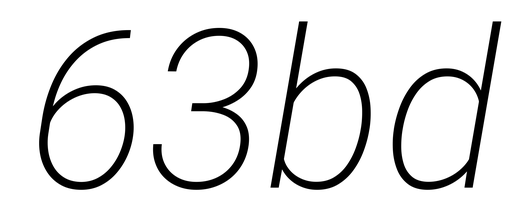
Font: Roboto-Italic_ExtraLight_Italic